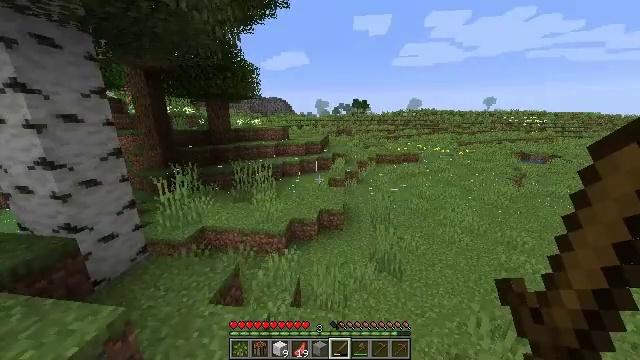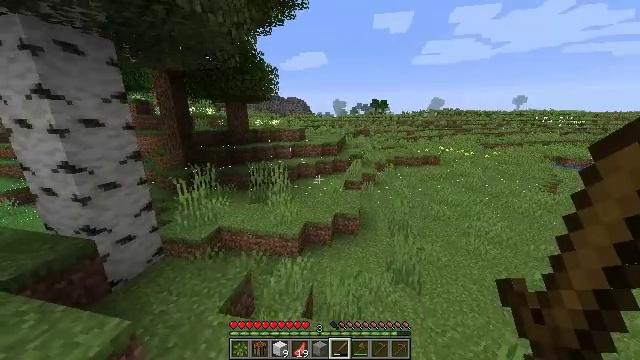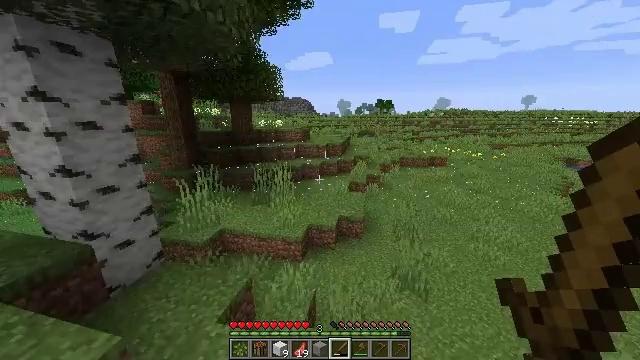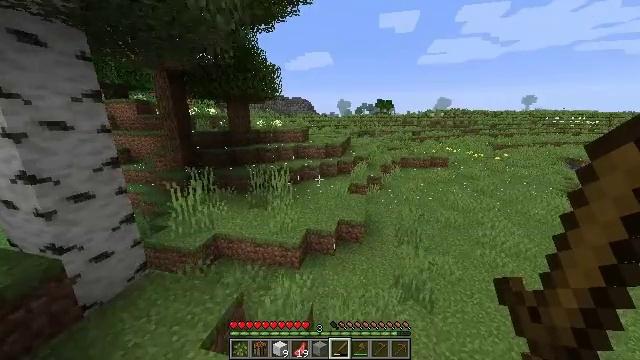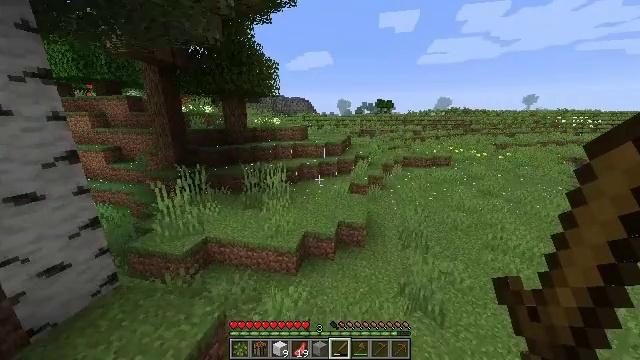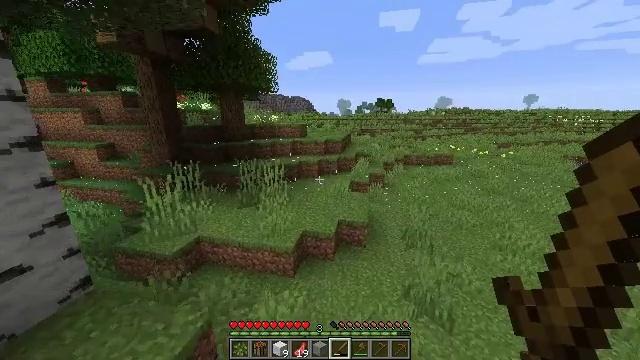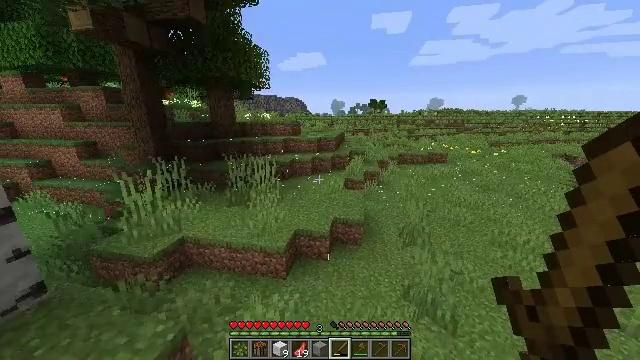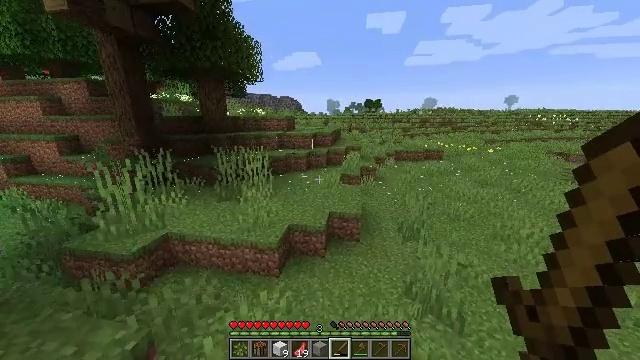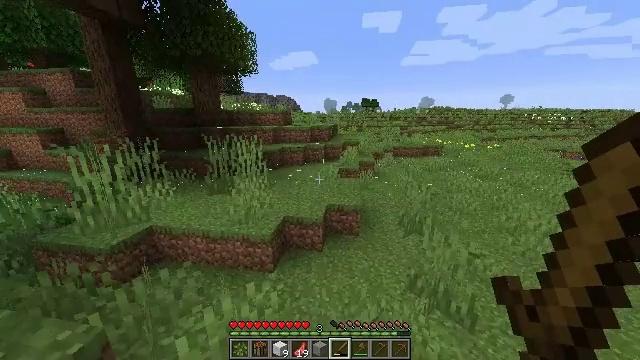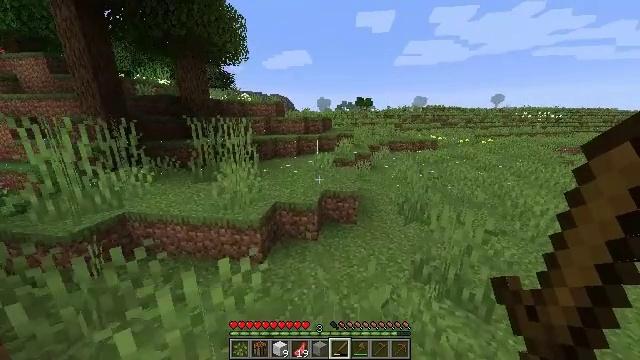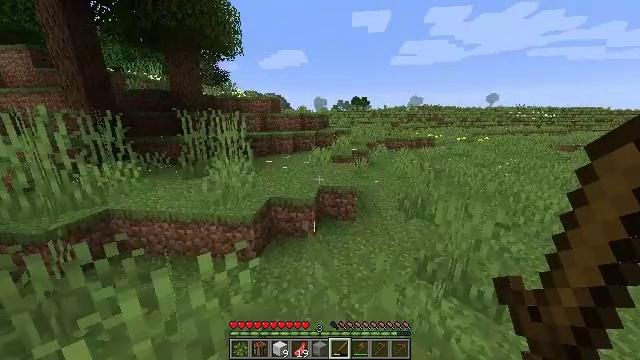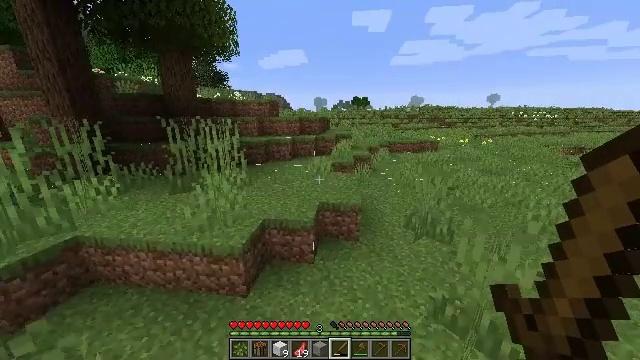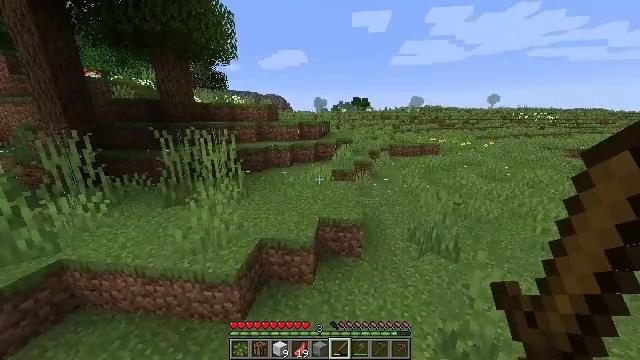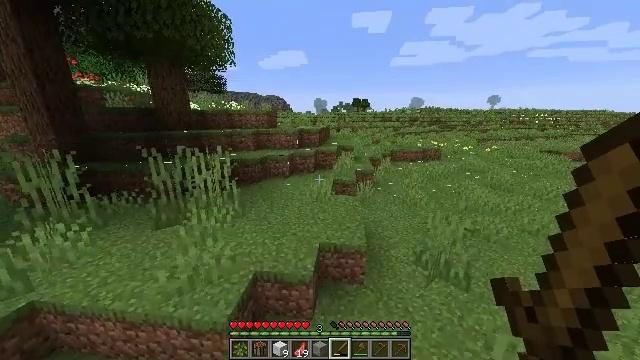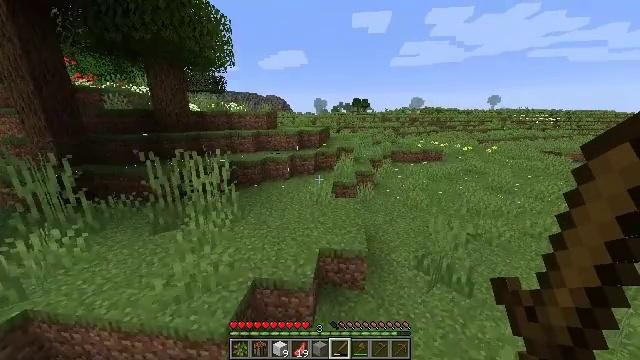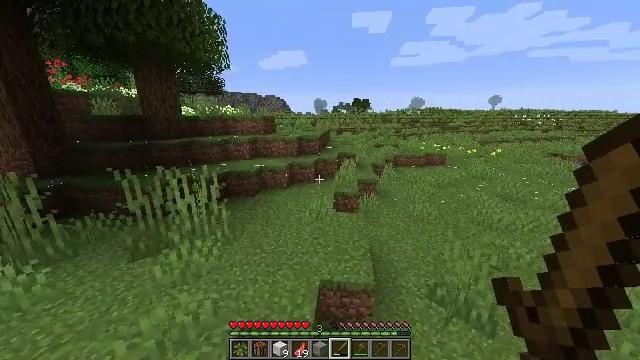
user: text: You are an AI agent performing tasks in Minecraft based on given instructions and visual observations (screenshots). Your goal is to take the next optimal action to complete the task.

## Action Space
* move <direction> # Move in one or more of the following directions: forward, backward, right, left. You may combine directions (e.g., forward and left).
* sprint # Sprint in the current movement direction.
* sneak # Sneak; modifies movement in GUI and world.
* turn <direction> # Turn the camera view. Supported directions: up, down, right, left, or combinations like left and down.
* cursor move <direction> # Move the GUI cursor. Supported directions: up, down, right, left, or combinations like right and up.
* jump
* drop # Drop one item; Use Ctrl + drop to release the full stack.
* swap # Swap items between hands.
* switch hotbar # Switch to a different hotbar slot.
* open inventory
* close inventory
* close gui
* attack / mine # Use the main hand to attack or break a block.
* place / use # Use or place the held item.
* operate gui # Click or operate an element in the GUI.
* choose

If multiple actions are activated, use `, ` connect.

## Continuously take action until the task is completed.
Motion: motion action
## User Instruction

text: Destroy the fire.
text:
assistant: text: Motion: move forward, turn left, jump
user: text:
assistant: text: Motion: move forward, turn left, jump
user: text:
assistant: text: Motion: move forward, jump
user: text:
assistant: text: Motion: move forward, jump
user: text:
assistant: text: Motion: move forward, jump
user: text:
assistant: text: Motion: move forward, turn right, jump
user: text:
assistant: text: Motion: move forward, turn right, jump
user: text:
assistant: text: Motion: move forward, jump
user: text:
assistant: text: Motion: move forward, sprint, turn right, jump
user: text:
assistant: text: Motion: move forward, sprint, jump
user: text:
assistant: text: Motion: move forward, sprint, jump
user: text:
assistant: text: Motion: move forward, sprint, jump
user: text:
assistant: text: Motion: move forward, sprint, jump
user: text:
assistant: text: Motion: move forward, jump
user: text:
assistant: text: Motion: move forward, jump
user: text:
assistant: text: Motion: move forward, jump
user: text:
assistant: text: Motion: move forward, jump
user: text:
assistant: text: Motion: move forward, jump
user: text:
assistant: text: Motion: move forward, jump
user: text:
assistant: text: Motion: move forward, jump
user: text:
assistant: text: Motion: move forward, jump
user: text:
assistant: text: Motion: move forward, jump
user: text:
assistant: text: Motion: move forward, sprint, turn left, jump
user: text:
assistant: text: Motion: move forward, sprint, turn left and up, jump
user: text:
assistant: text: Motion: move forward, sprint, turn left and up, jump
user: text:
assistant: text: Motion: move forward, sprint, jump
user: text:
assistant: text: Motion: move forward, sprint, jump
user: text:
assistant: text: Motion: move forward, jump
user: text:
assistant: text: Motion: move forward, jump
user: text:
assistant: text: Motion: move forward, jump